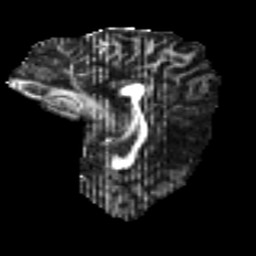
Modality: FA
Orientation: sagittal
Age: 27
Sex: male
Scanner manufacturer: ge
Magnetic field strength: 3 T
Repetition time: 7.8 s
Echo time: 0.0606 s